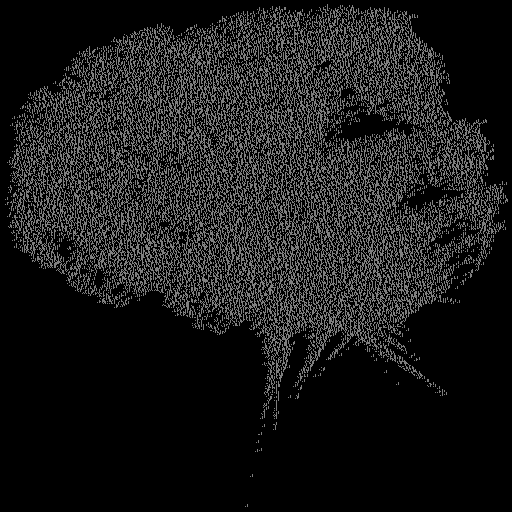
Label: broccoli